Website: apple
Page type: billing-address
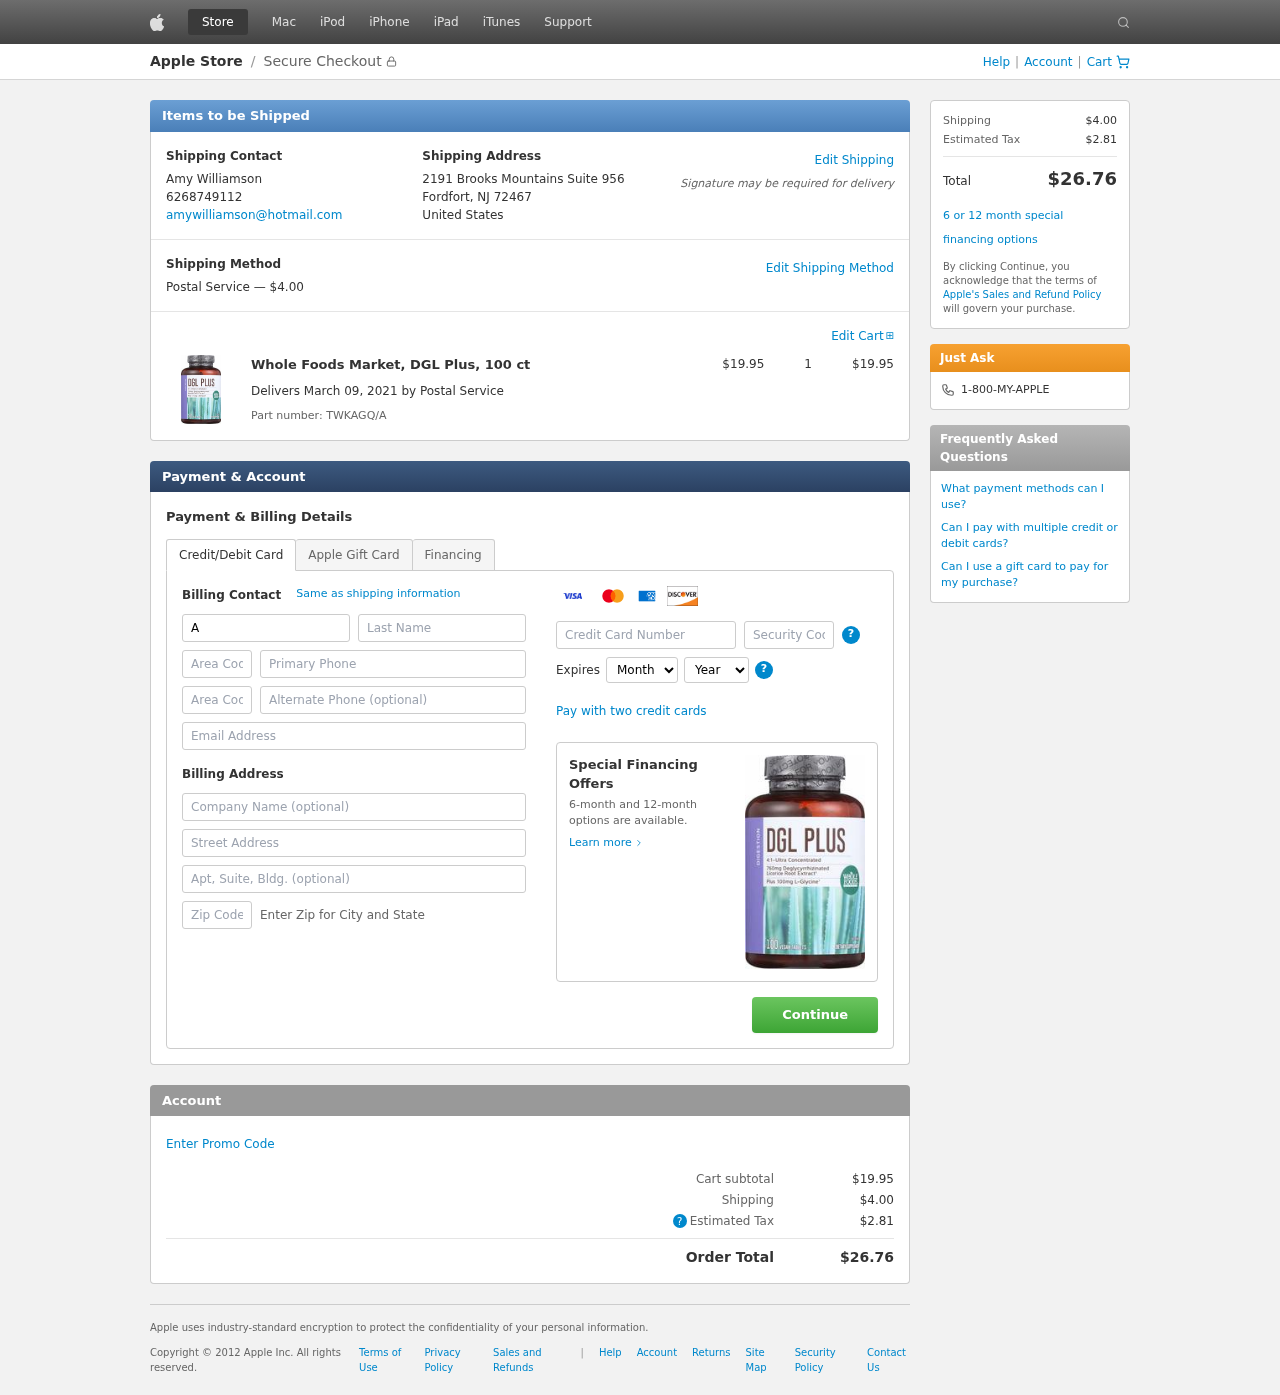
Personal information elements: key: PII_CARD_CVV
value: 763
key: PII_CARD_EXPIRY_MONTH
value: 02
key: PII_CARD_EXPIRY_YEAR
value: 26
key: PII_CARD_NUMBER
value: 2619 5655 2219 6014
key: PII_CITY_STATE_ZIP
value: Fordfort, NJ 72467
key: PII_COUNTRY
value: United States
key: PII_EMAIL
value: amywilliamson@hotmail.com
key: PII_FIRSTNAME
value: Amy
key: PII_FULLNAME
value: Amy Williamson
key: PII_LASTNAME
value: Williamson
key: PII_PHONE
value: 6268749112
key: PII_PHONE_ALT
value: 9705315060
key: PII_PHONE_ALT_AREA
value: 970
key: PII_PHONE_AREA
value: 626
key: PII_STREET
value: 2191 Brooks Mountains Suite 956
Product elements: key: PRODUCT1_NAME
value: Whole Foods Market, DGL Plus, 100 ct
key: PRODUCT1_PRICE
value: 19.95
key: PRODUCT1_QUANTITY
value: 1
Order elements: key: ORDER_SHIPPING_COST
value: $4.00
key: ORDER_SUBTOTAL
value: $19.95
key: ORDER_DELIVERY_DATE
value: March 09, 2021
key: ORDER_PART_NUMBER
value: TWKAGQ/A
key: ORDER_TAX
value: $2.81
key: ORDER_TOTAL
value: $26.76